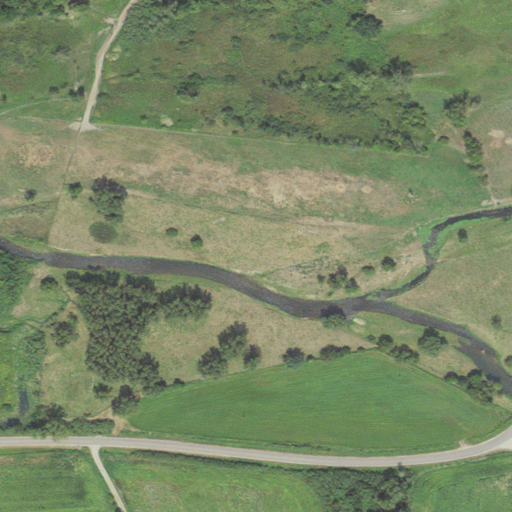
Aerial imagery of valley in Wisconsin named Norwegian Hollow containing pasture, cultivated crops, low intensity development, herbaceous wetlands, woody wetlands, medium intensity development, open development, and deciduous forest